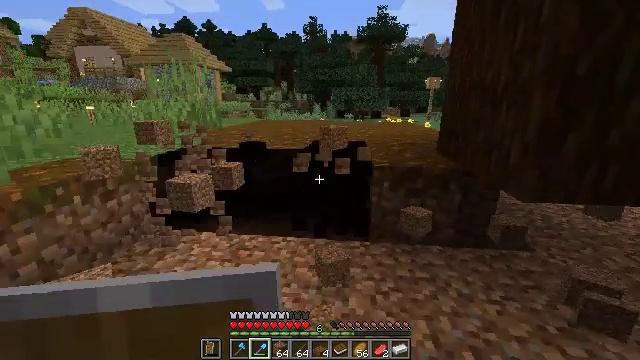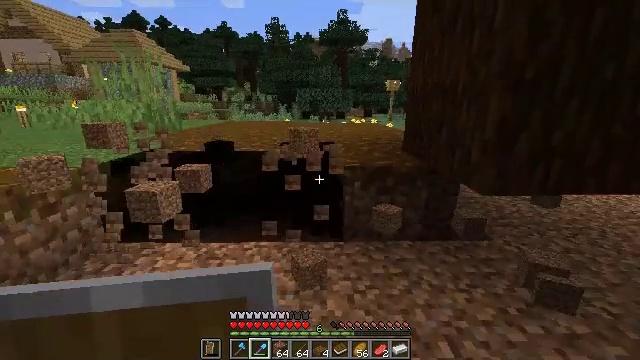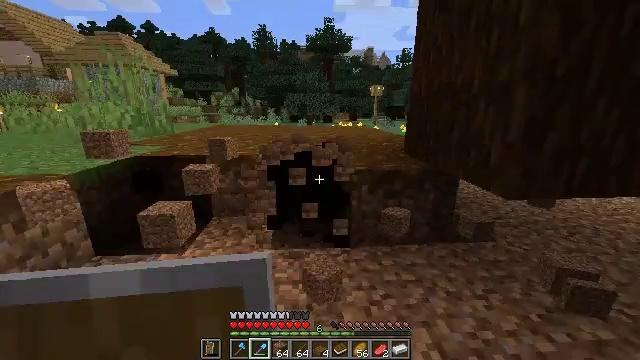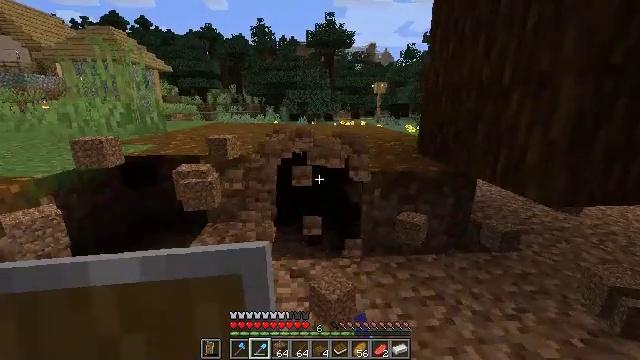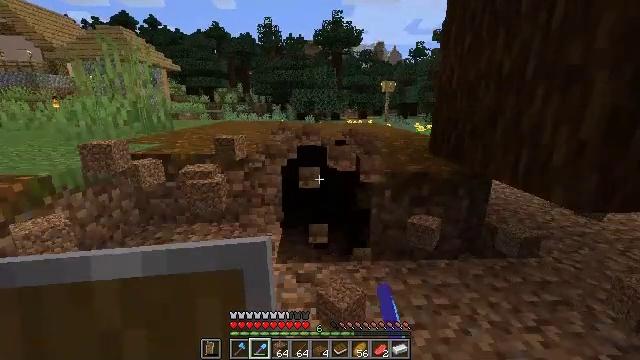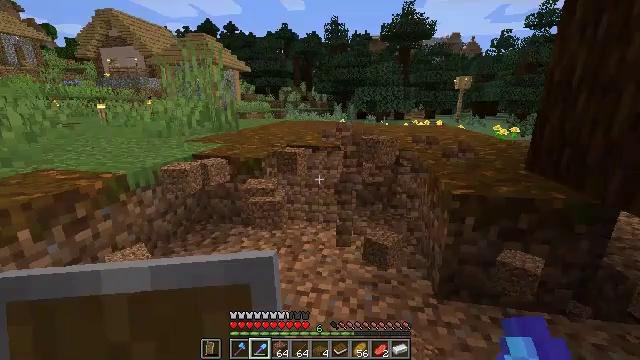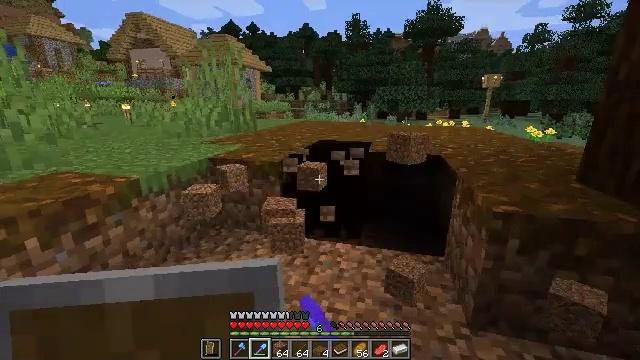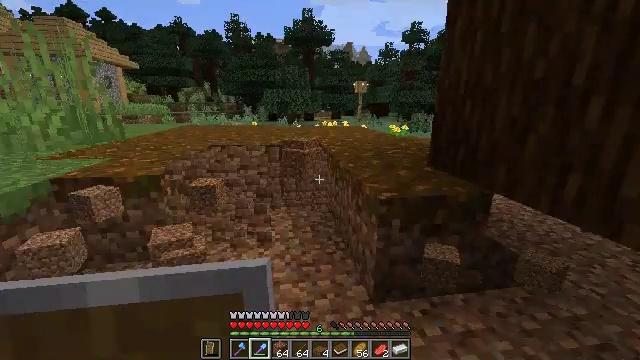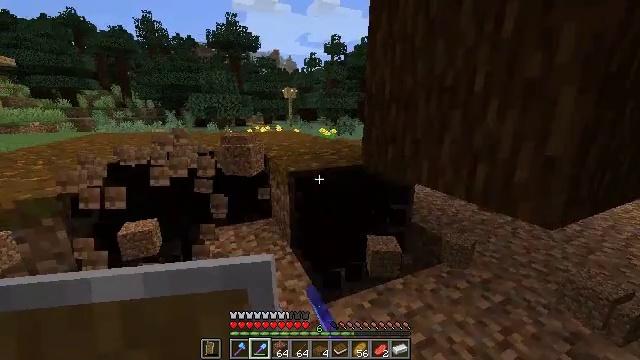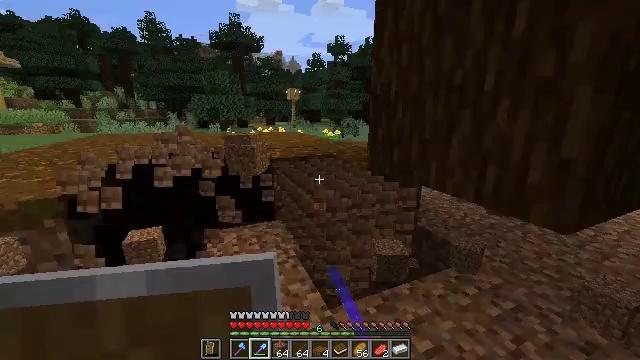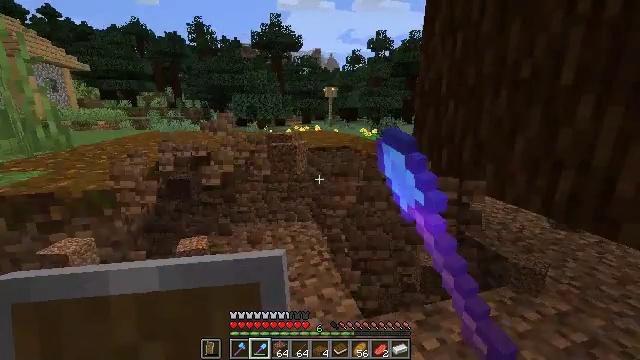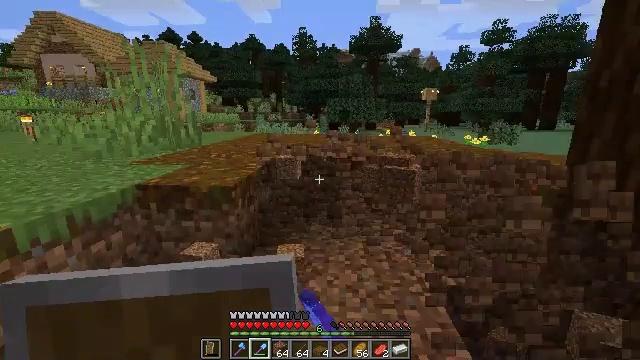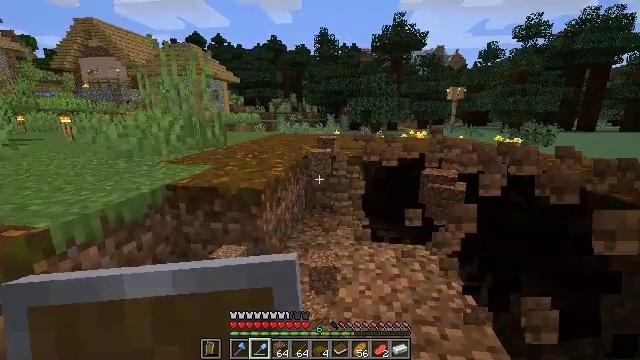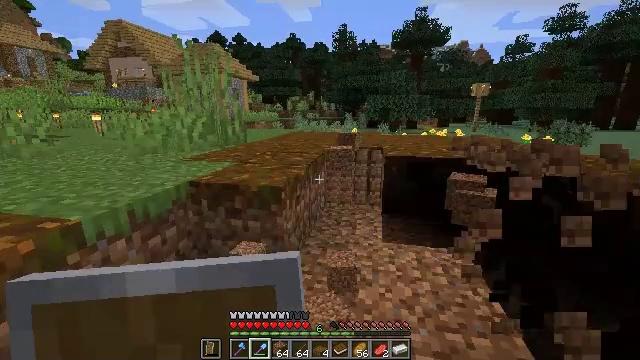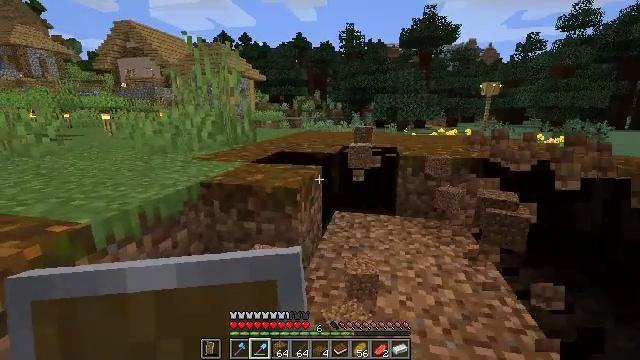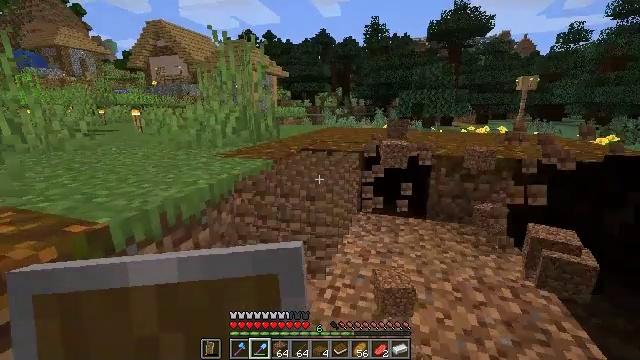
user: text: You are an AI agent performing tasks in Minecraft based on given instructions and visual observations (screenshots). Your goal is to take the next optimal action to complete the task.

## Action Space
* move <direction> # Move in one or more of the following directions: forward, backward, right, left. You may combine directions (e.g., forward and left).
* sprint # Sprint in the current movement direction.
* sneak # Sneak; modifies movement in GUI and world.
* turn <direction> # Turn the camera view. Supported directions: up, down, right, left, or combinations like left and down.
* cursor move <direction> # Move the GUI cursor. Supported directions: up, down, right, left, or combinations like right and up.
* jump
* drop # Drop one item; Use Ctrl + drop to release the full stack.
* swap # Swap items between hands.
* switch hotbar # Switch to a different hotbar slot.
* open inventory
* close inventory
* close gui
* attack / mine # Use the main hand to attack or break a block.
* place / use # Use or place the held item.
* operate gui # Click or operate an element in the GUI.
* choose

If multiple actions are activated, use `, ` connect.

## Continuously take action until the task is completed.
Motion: motion action
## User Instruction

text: Dig into the ground to collect podzol.
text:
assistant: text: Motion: move forward and move left, turn right, attack / mine
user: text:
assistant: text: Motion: move forward, turn right, attack / mine
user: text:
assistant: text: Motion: move forward, attack / mine
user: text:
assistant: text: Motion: move forward, turn left, attack / mine
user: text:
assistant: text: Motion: move forward, turn left, attack / mine
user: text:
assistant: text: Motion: move forward, turn left, attack / mine
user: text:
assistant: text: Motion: turn right, attack / mine
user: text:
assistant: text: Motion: turn right, attack / mine
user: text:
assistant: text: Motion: attack / mine
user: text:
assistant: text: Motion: move forward and move left, turn left, attack / mine
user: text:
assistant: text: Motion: move forward and move left, turn left and up, attack / mine
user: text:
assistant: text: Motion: move forward and move left, turn left, attack / mine
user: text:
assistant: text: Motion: move forward and move left, turn left, attack / mine
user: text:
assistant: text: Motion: move forward, turn left, attack / mine
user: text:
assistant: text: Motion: turn left, attack / mine
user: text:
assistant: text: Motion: attack / mine
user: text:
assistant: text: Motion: move forward, turn right and down, attack / mine
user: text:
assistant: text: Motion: move forward, turn right, attack / mine
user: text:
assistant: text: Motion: move forward, turn right, attack / mine
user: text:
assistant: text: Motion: move forward, turn right, attack / mine
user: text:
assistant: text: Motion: move forward, turn right, attack / mine
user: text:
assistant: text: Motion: move forward, turn right, attack / mine
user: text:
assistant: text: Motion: move forward, attack / mine
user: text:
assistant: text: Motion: move forward and move left, turn left, attack / mine
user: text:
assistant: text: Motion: move forward and move left, turn left, attack / mine
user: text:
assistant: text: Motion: move forward and move left, turn left, attack / mine
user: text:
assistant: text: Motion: move forward, turn left, attack / mine
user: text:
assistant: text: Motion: turn left, attack / mine
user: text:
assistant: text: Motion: turn left, attack / mine
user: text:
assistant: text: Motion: move forward, turn right, attack / mine